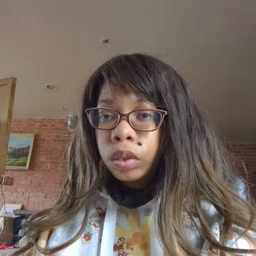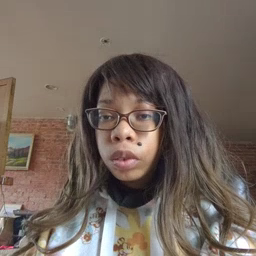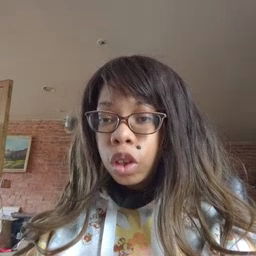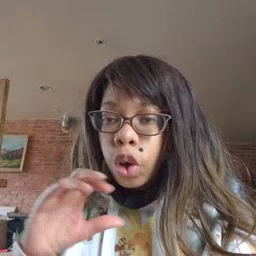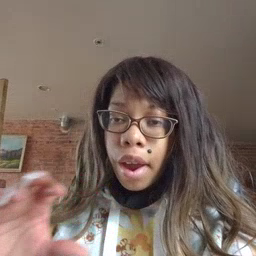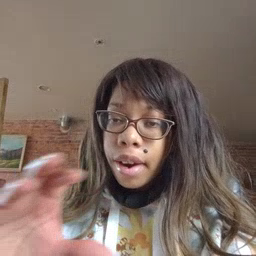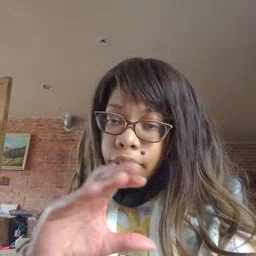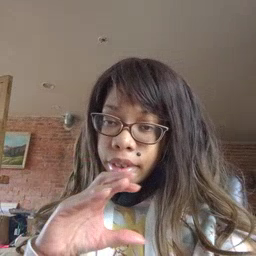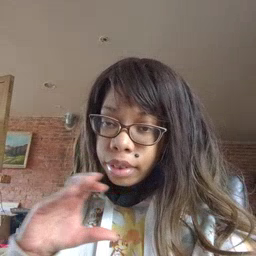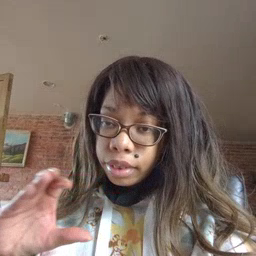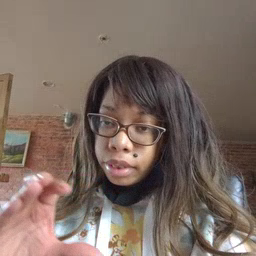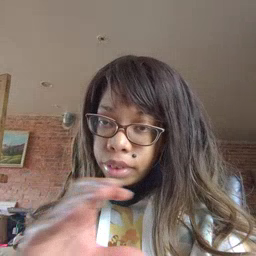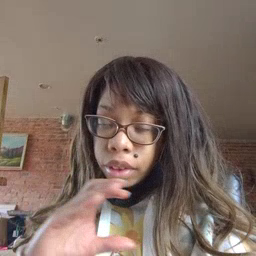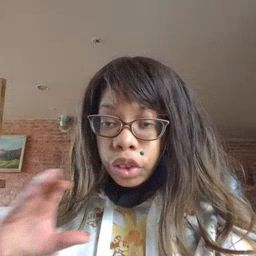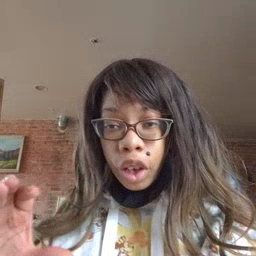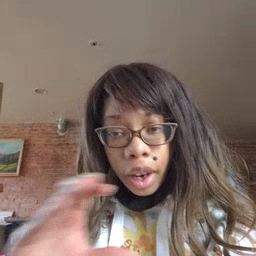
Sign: chocolate